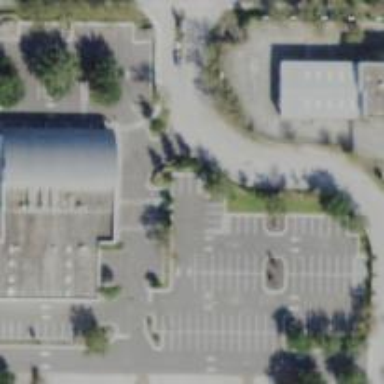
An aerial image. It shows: Parking space is available.